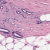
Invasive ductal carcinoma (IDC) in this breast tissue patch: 1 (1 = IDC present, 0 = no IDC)